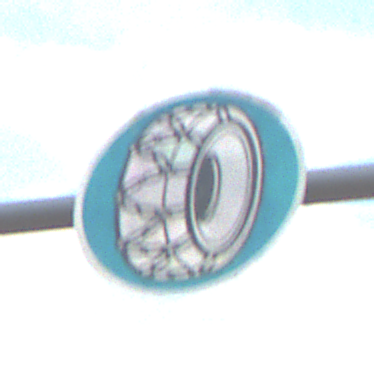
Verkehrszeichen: SchneekettenVorgeschrieben
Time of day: SunriseSunset
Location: Outdoor (Nature)
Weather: PartlyCloudy
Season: NotSpecified
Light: Natural